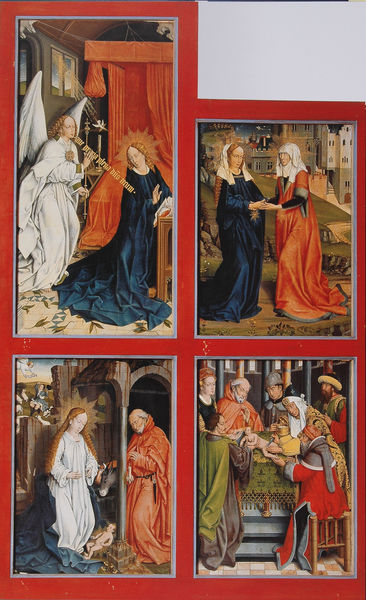
Titel: Nördlinger Altar, Flügelinnenseite links
Künstler: Friedrich Herlin
Standort: Nördlingen
Institution: Stadtmuseum
Schlagwörter: blau, flügel, gemälde, mann, weiß, grün, landschaft, stadt, ausschnitt, frau, holz, kleid, männer, rot, bibel, falten, geschichte, neues testament, rahmen, taube, bildnis, felder, kirche, gewand, gold, gewänder, kind, gotik, esel, umrandung, engel, schrift, bilder, schriftzug, rand, papst, kopftuch, bett, faltenwurf, rechtecke, vier, religion, strahlen, text, ritter, altar, besuch, heiligenschein, nimbus, gotisch, christus, jesus, mittelalter, andacht, stall, baldachin, könige, tempel, elisabeth, heilige, geistlich, jünger, heilig, taufe, maria, anbetung, jerusalem, erzengel, szenen, tempera, spruch, ränder, altarbild, anna, heimsuchung, tafelbild, göttlich, josef, verkündigung, geburt, krippe, alkoven, spätgotik, retabel, schriftband, flügelaltar, zyklus, batt, geburt christi, geburt jesu, heiliger geist, gabriel, altarbilder, empfängnis, altartafel, schwangerschaft, joachim, himmlisch, marienleben, darbringung, altarflügel, außenseite, jesusu, mariengeschichte, sprache, vier bilder, majria, visitation, relogion